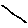
Label: line